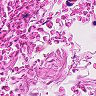
Metastatic tissue present: no